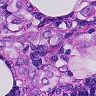
Metastatic tissue present: yes